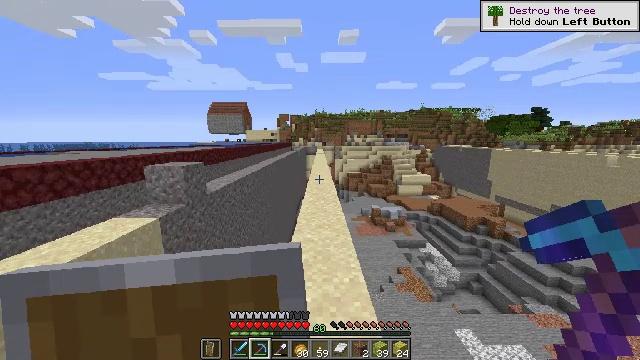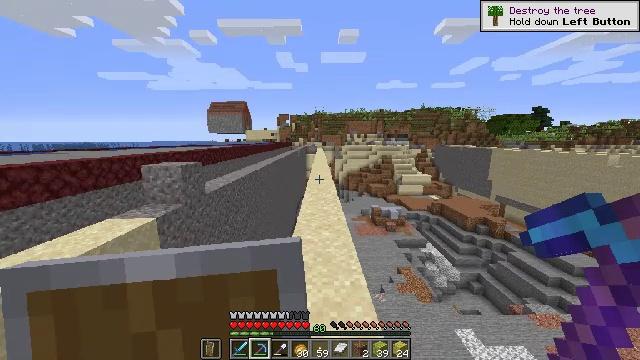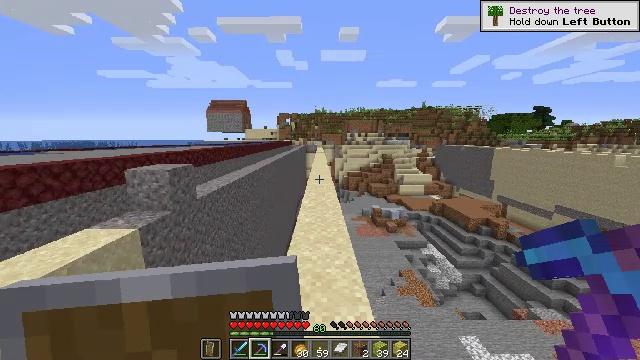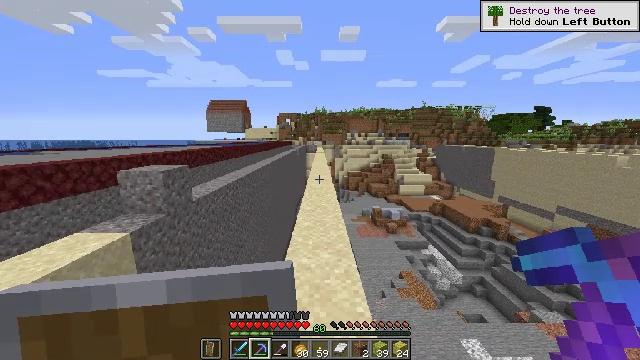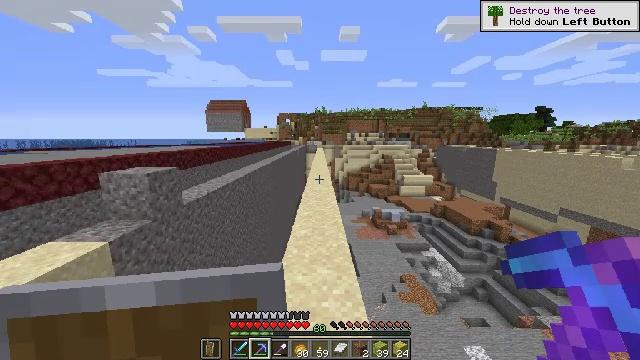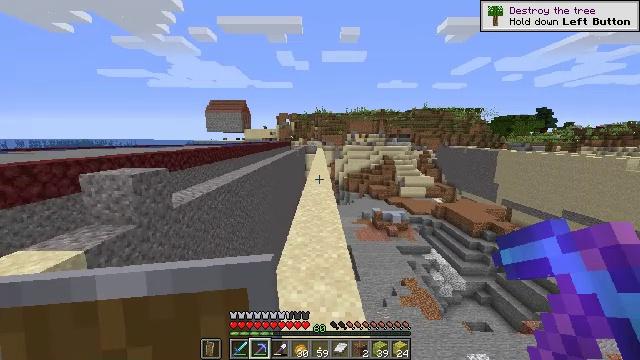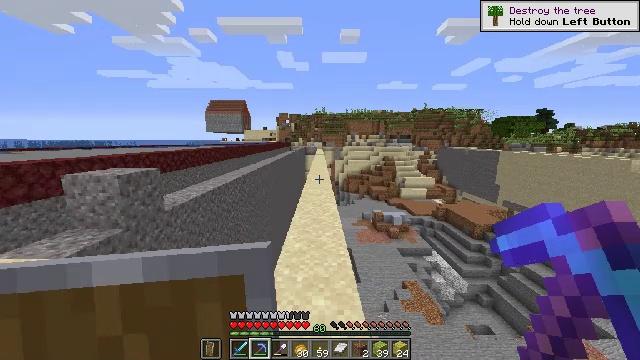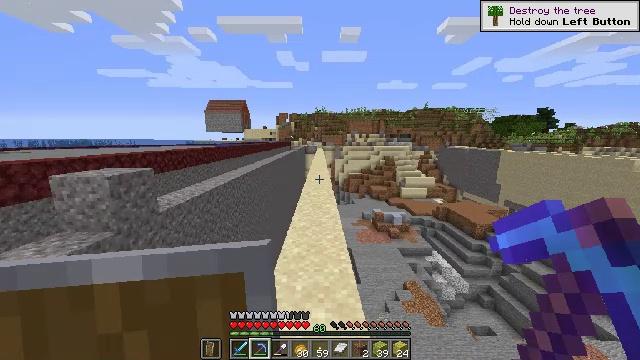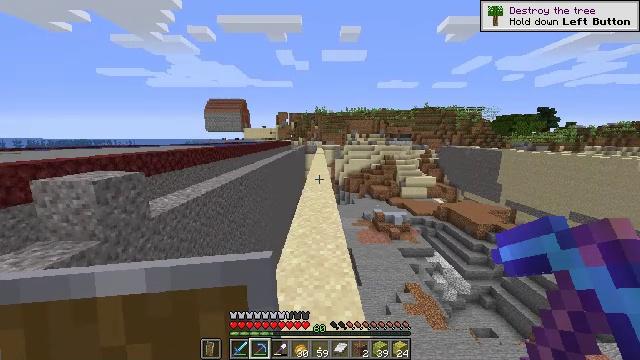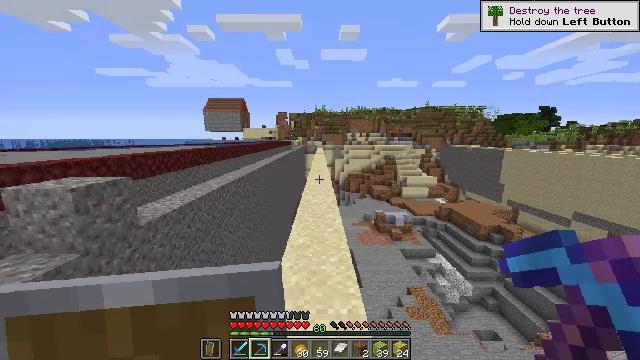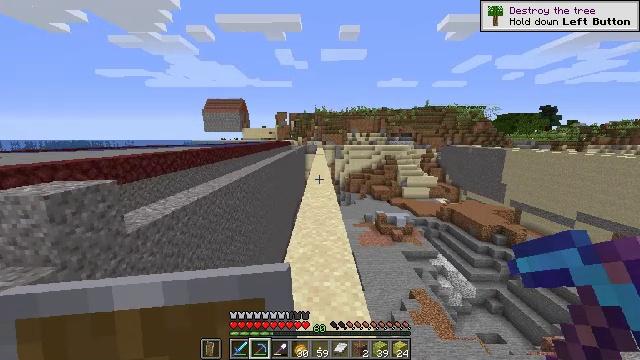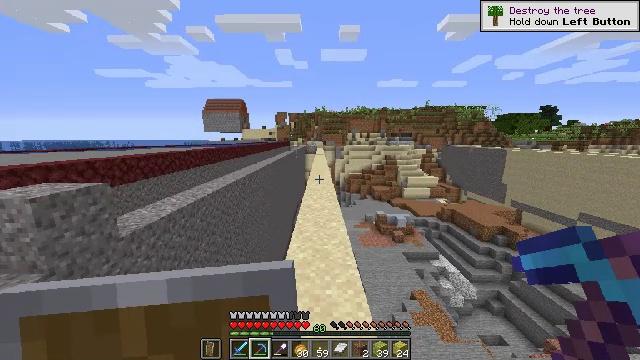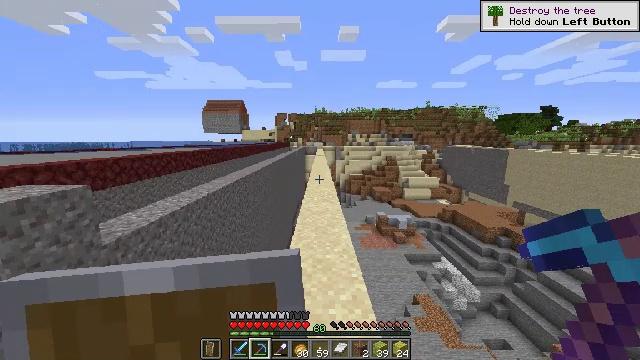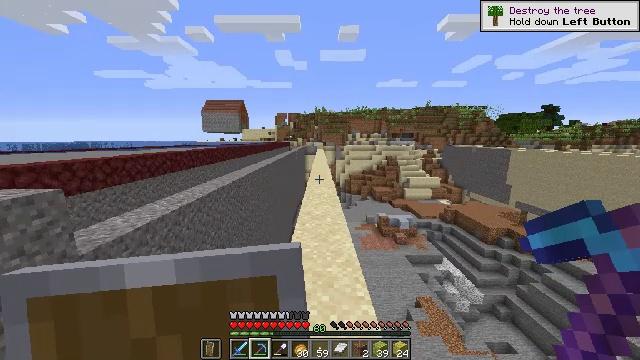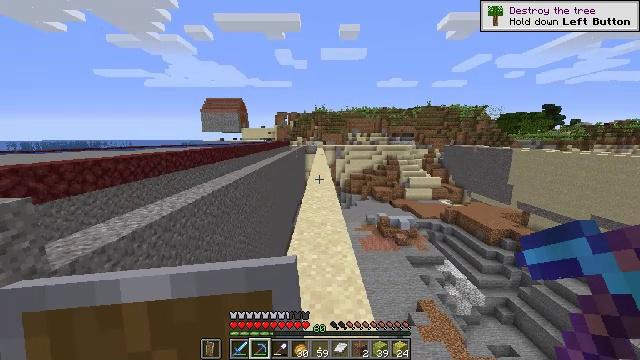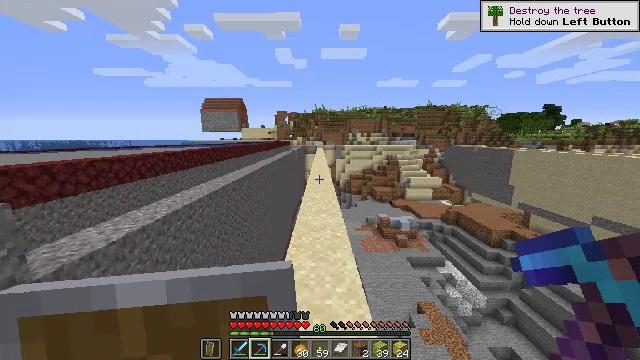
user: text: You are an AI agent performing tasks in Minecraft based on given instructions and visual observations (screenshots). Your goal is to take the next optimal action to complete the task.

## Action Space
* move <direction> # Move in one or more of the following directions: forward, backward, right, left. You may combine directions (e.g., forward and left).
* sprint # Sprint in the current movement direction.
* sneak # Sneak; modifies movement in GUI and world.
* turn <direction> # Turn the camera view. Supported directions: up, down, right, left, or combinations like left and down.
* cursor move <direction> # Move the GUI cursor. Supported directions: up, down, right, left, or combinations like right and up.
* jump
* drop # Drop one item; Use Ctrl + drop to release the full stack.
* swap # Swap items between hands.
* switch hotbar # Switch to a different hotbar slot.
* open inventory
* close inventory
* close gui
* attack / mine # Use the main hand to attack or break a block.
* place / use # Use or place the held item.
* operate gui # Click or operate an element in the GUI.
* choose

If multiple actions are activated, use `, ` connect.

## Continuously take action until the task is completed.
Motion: motion action
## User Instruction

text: Drop kelp from the inventory.
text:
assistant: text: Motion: move forward
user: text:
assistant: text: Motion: move forward
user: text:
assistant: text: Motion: move forward
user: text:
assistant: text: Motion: move forward
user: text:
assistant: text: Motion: move forward
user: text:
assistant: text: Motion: move forward
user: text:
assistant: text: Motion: move forward
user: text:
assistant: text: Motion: move forward
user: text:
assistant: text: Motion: move forward
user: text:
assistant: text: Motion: move forward
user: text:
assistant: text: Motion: move forward
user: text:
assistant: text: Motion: move forward
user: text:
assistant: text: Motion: move forward
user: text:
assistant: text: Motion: move forward
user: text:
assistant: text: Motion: move forward
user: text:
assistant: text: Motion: move forward
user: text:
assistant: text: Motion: move forward
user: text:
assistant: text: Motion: move forward
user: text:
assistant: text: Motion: move forward
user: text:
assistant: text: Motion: move forward
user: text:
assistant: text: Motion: move forward
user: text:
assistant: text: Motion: move forward
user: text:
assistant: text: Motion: move forward
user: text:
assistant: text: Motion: move forward
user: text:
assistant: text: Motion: move forward
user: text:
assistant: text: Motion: move forward
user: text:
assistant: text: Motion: move forward
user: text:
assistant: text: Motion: move forward
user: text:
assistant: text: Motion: move forward, jump
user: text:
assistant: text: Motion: move forward, jump